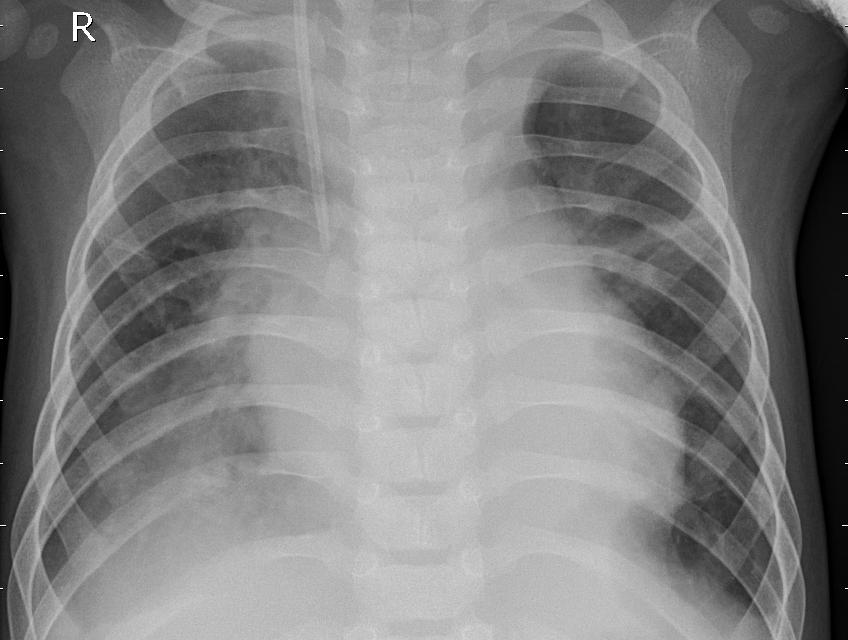
Diagnosis: PNEUMONIA